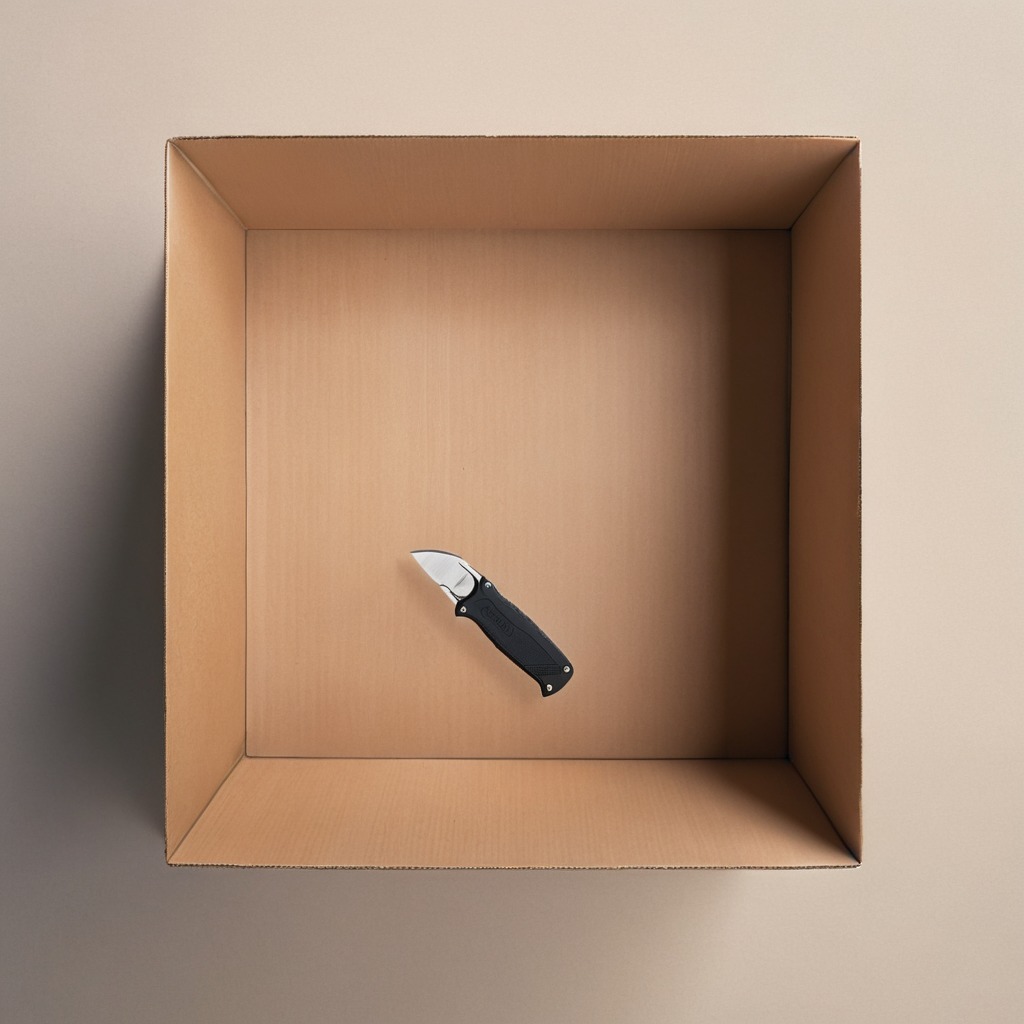
A utility knife lying on a clean dry cardboard box surface in an outdoor workshop during daytime bright natural light soft shadows slightly creased but